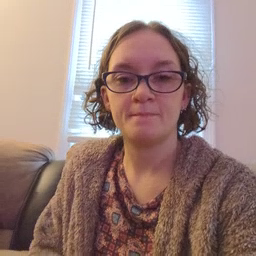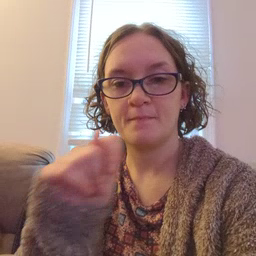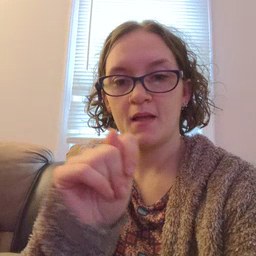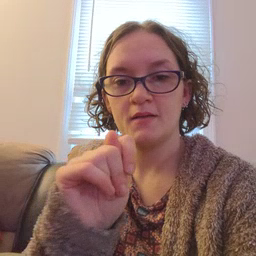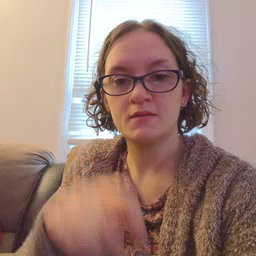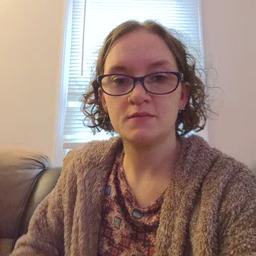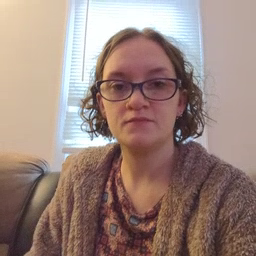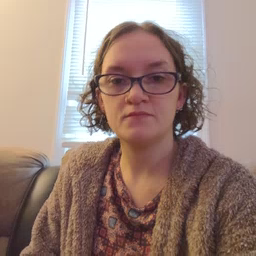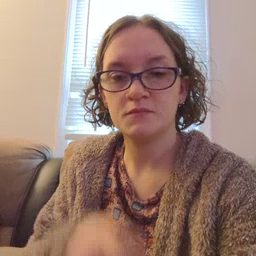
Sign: potty